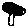
Label: tree